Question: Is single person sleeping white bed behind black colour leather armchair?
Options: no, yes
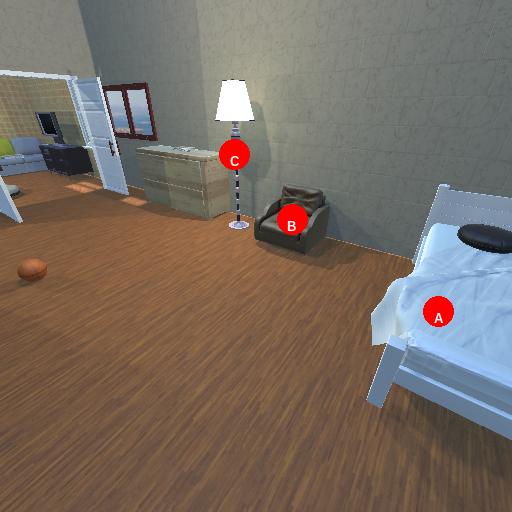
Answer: no